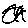
Label: triangle